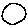
Label: circle